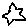
Label: star